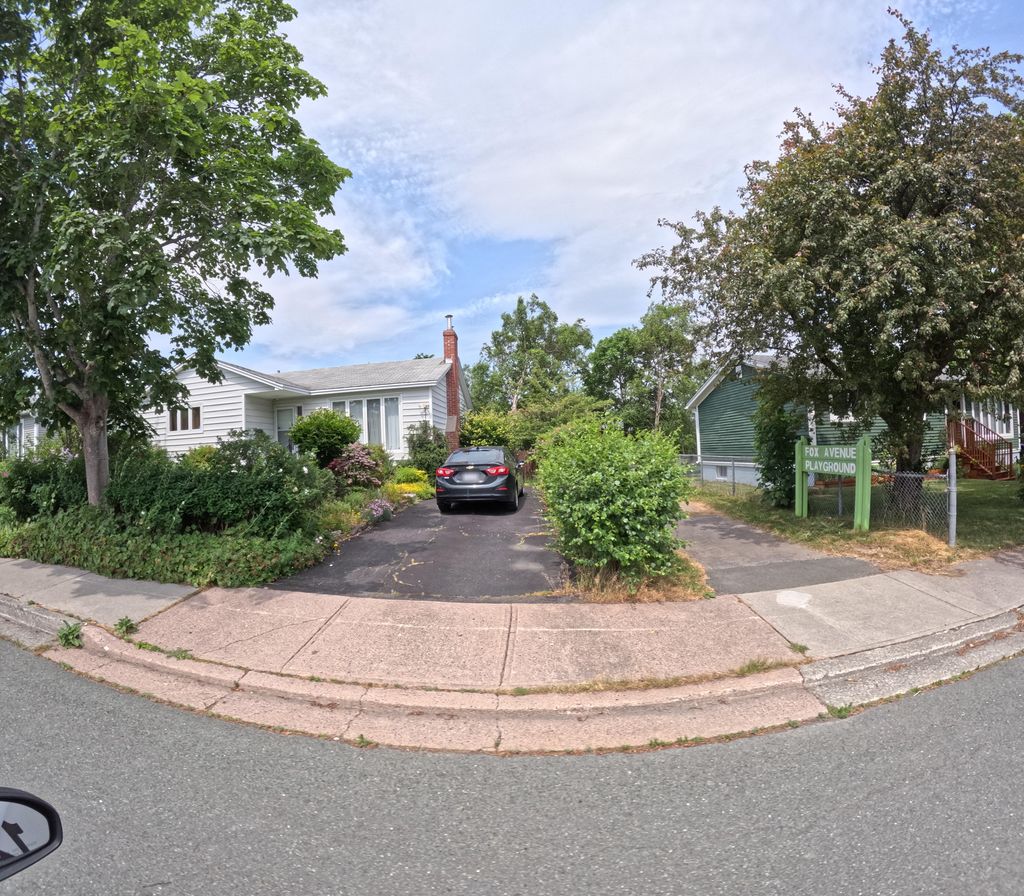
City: st_johns